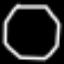
Label: octagon